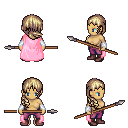
a pixel art fantasy rpg character, female body template, human, tanned skin, pink cape, magenta pants, white blonde right-swept hairstyle, white cloth bracers, maroon shoes, spear, four views (front, back, left, right), 2x2 character sprite sheet, small pixel art, hard edges, no anti-aliasing